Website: apple
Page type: customer-info-address
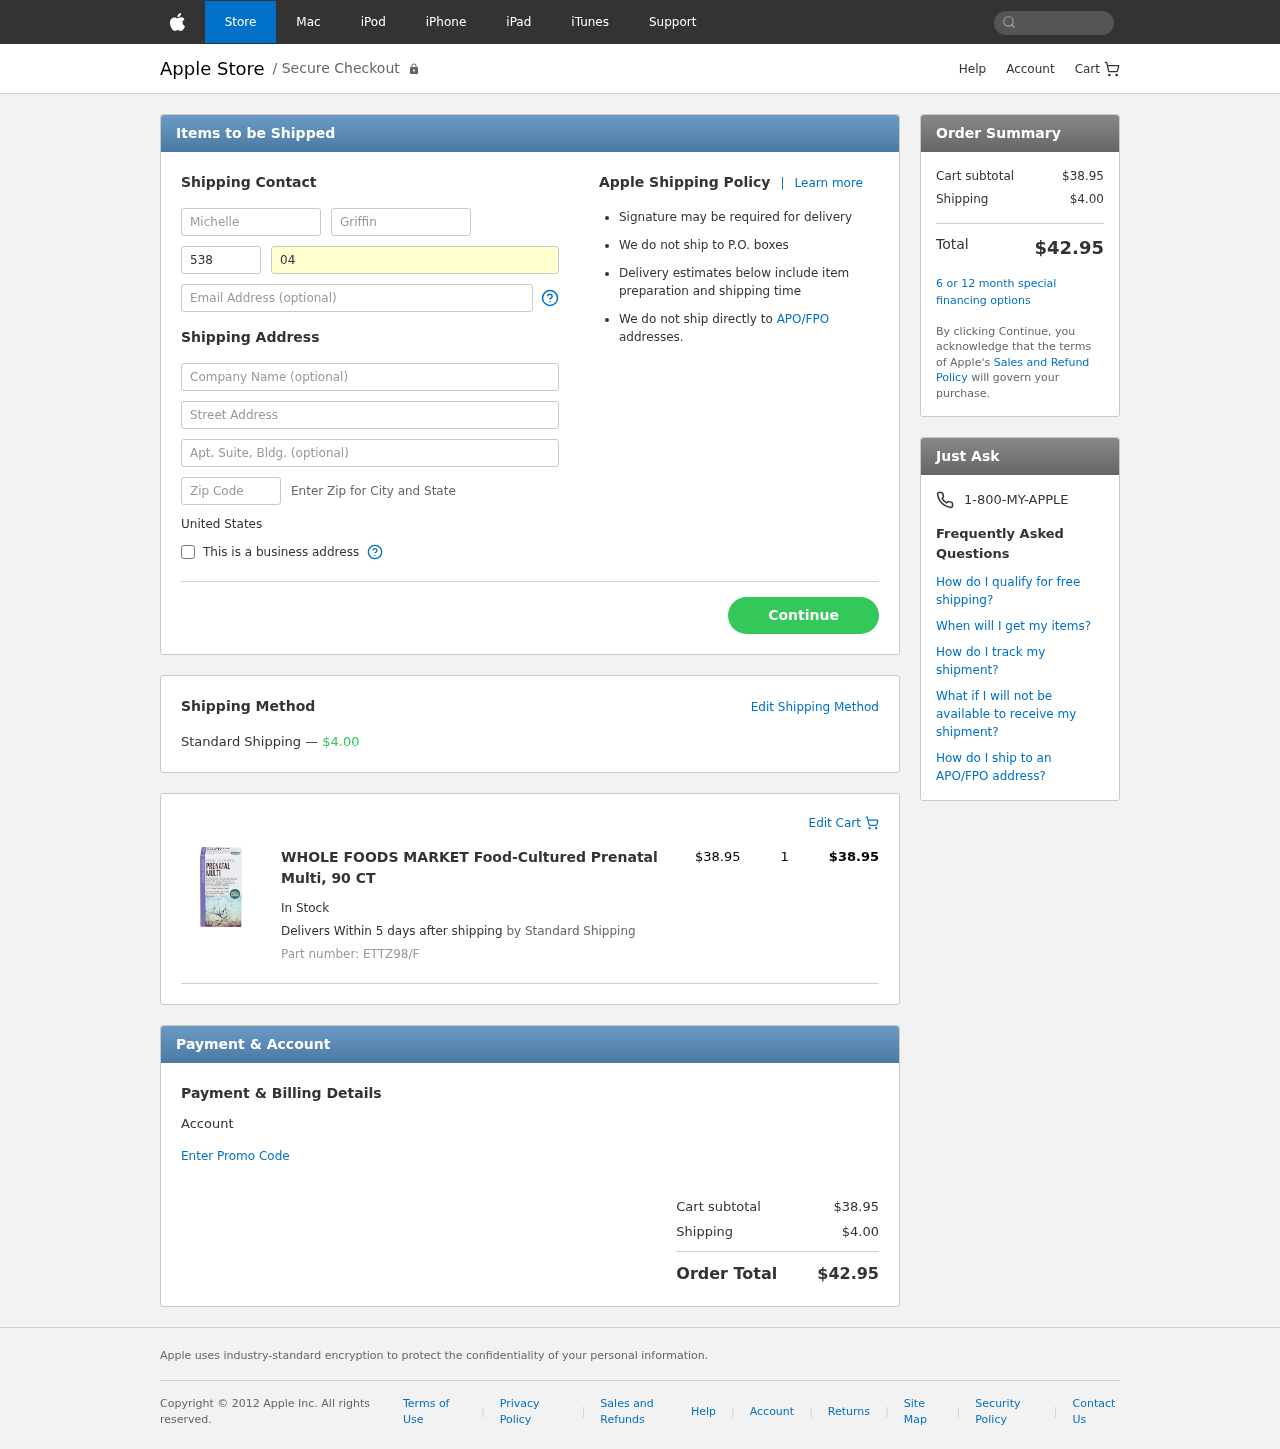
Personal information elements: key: PII_COUNTRY
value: United States
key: PII_FIRSTNAME
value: Michelle
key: PII_LASTNAME
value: Griffin
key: PII_PHONE_AREA
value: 538
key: PII_PHONE_LINE
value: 0401
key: PII_EMAIL
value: michelle_griffin@gmail.com
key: PII_COMPANY
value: Hudson LLC
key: PII_STREET
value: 4261 Burns Shores
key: PII_POSTCODE
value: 92218
Product elements: key: PRODUCT1_NAME
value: WHOLE FOODS MARKET Food-Cultured Prenatal Multi, 90 CT
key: PRODUCT1_PRICE
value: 38.95
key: PRODUCT1_QUANTITY
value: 1
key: PRODUCT1_SKU
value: ETTZ98/F
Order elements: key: ORDER_SHIPPING_COST
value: $4.00
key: ORDER_ITEM_TOTAL
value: $38.95
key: ORDER_SUBTOTAL
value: $38.95
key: ORDER_TOTAL
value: $42.95